Aerial crown-view tile of a tropical tree (Barro Colorado Island, Panama), acquired 20241014:
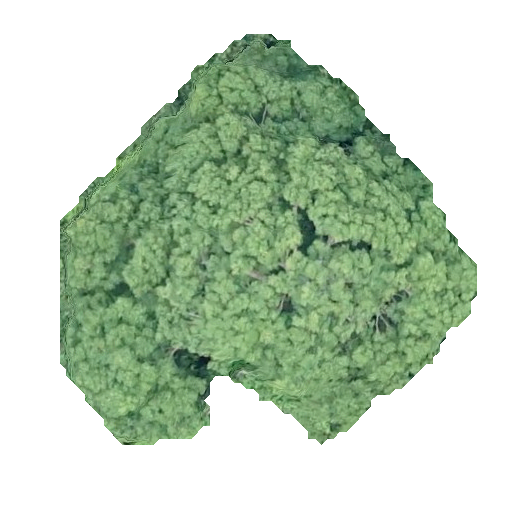
Species: Handroanthus guayacan
GBIF accepted scientific name: Handroanthus guayacan
Crown area: 179.906 m²